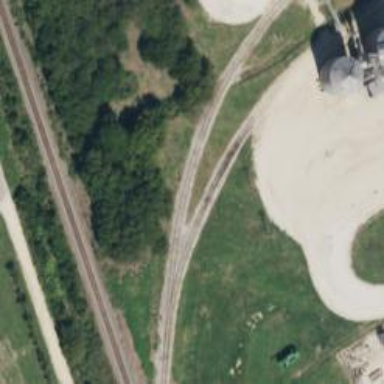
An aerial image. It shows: Railway spur service.